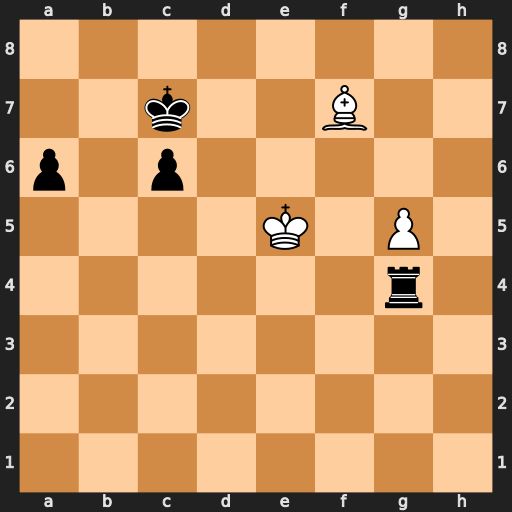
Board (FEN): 8/2k2B2/p1p5/4K1P1/6r1/8/8/8
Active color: w
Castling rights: -
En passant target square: -
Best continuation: g6